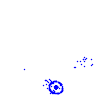
Particle: pion